Field crop: maize
Growth stage: 2
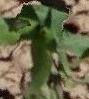
Species: maize